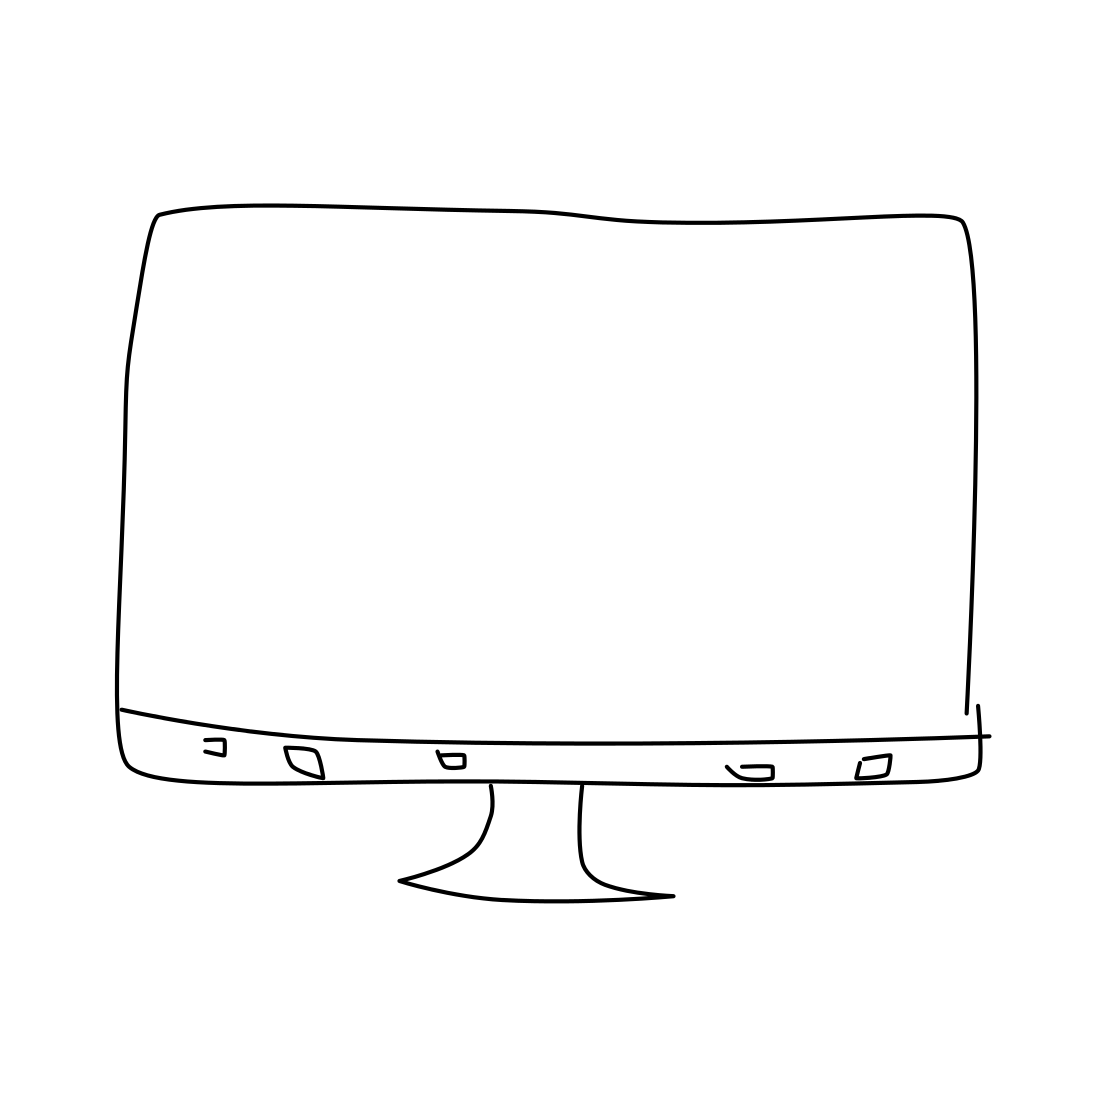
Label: computer monitor